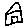
Label: house